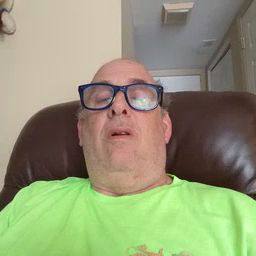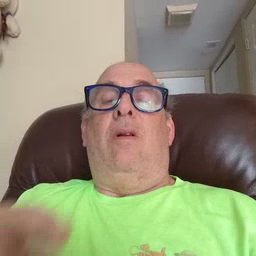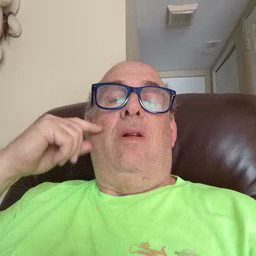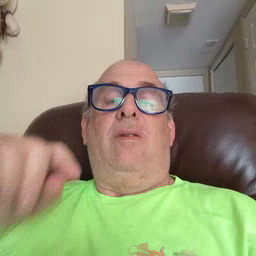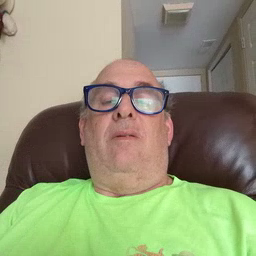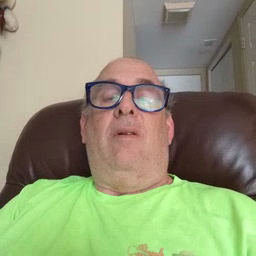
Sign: cat